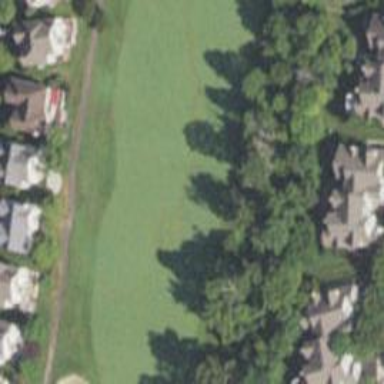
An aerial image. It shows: Golf hole.